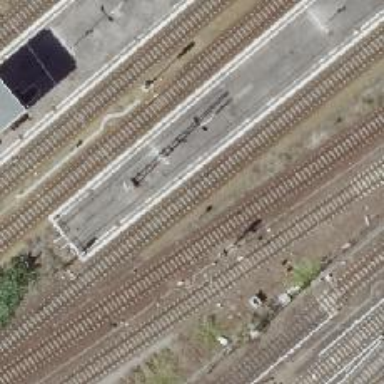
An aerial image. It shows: Railway signal.